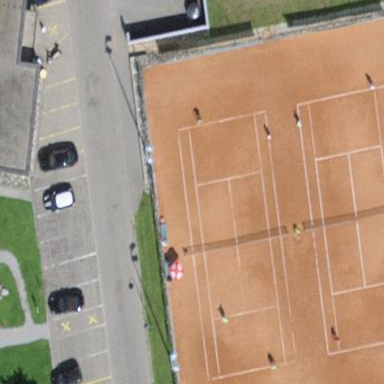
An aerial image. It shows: Sandy tennis court on pitch designated for leisure land.